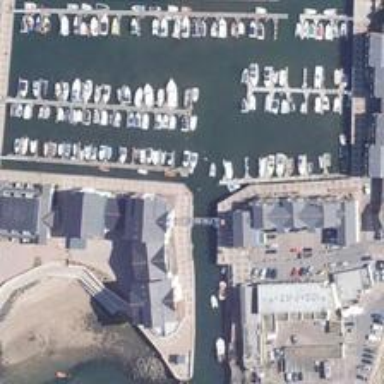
Many boats are in a port surrounded by some buildings .